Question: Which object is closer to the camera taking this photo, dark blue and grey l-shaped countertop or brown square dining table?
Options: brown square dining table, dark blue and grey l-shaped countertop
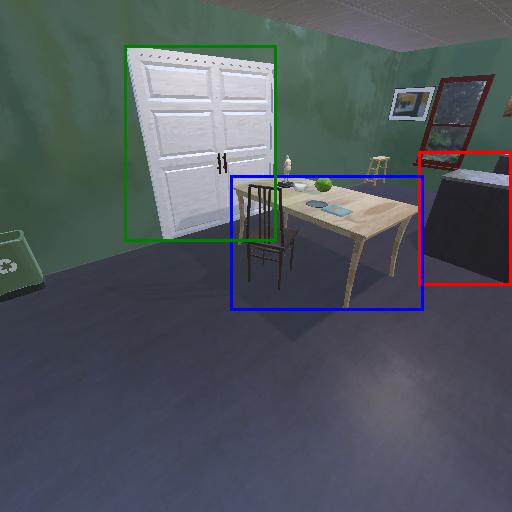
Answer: brown square dining table